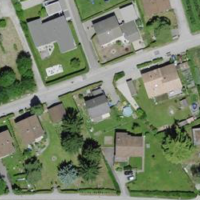
EUNIS habitat code: 54
Species observed at this site:
Prunus padus